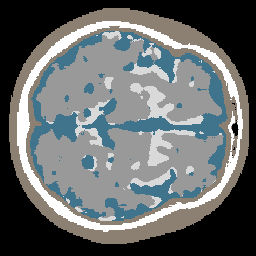
Label: no_lesion